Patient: sex M, age 65
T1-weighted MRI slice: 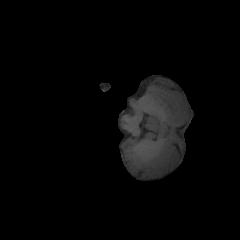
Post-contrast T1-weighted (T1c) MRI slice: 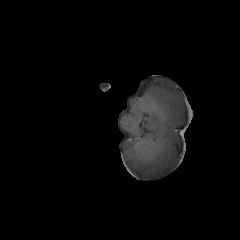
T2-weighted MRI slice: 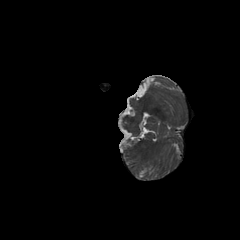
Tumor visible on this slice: no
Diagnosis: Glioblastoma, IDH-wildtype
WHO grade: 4